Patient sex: M
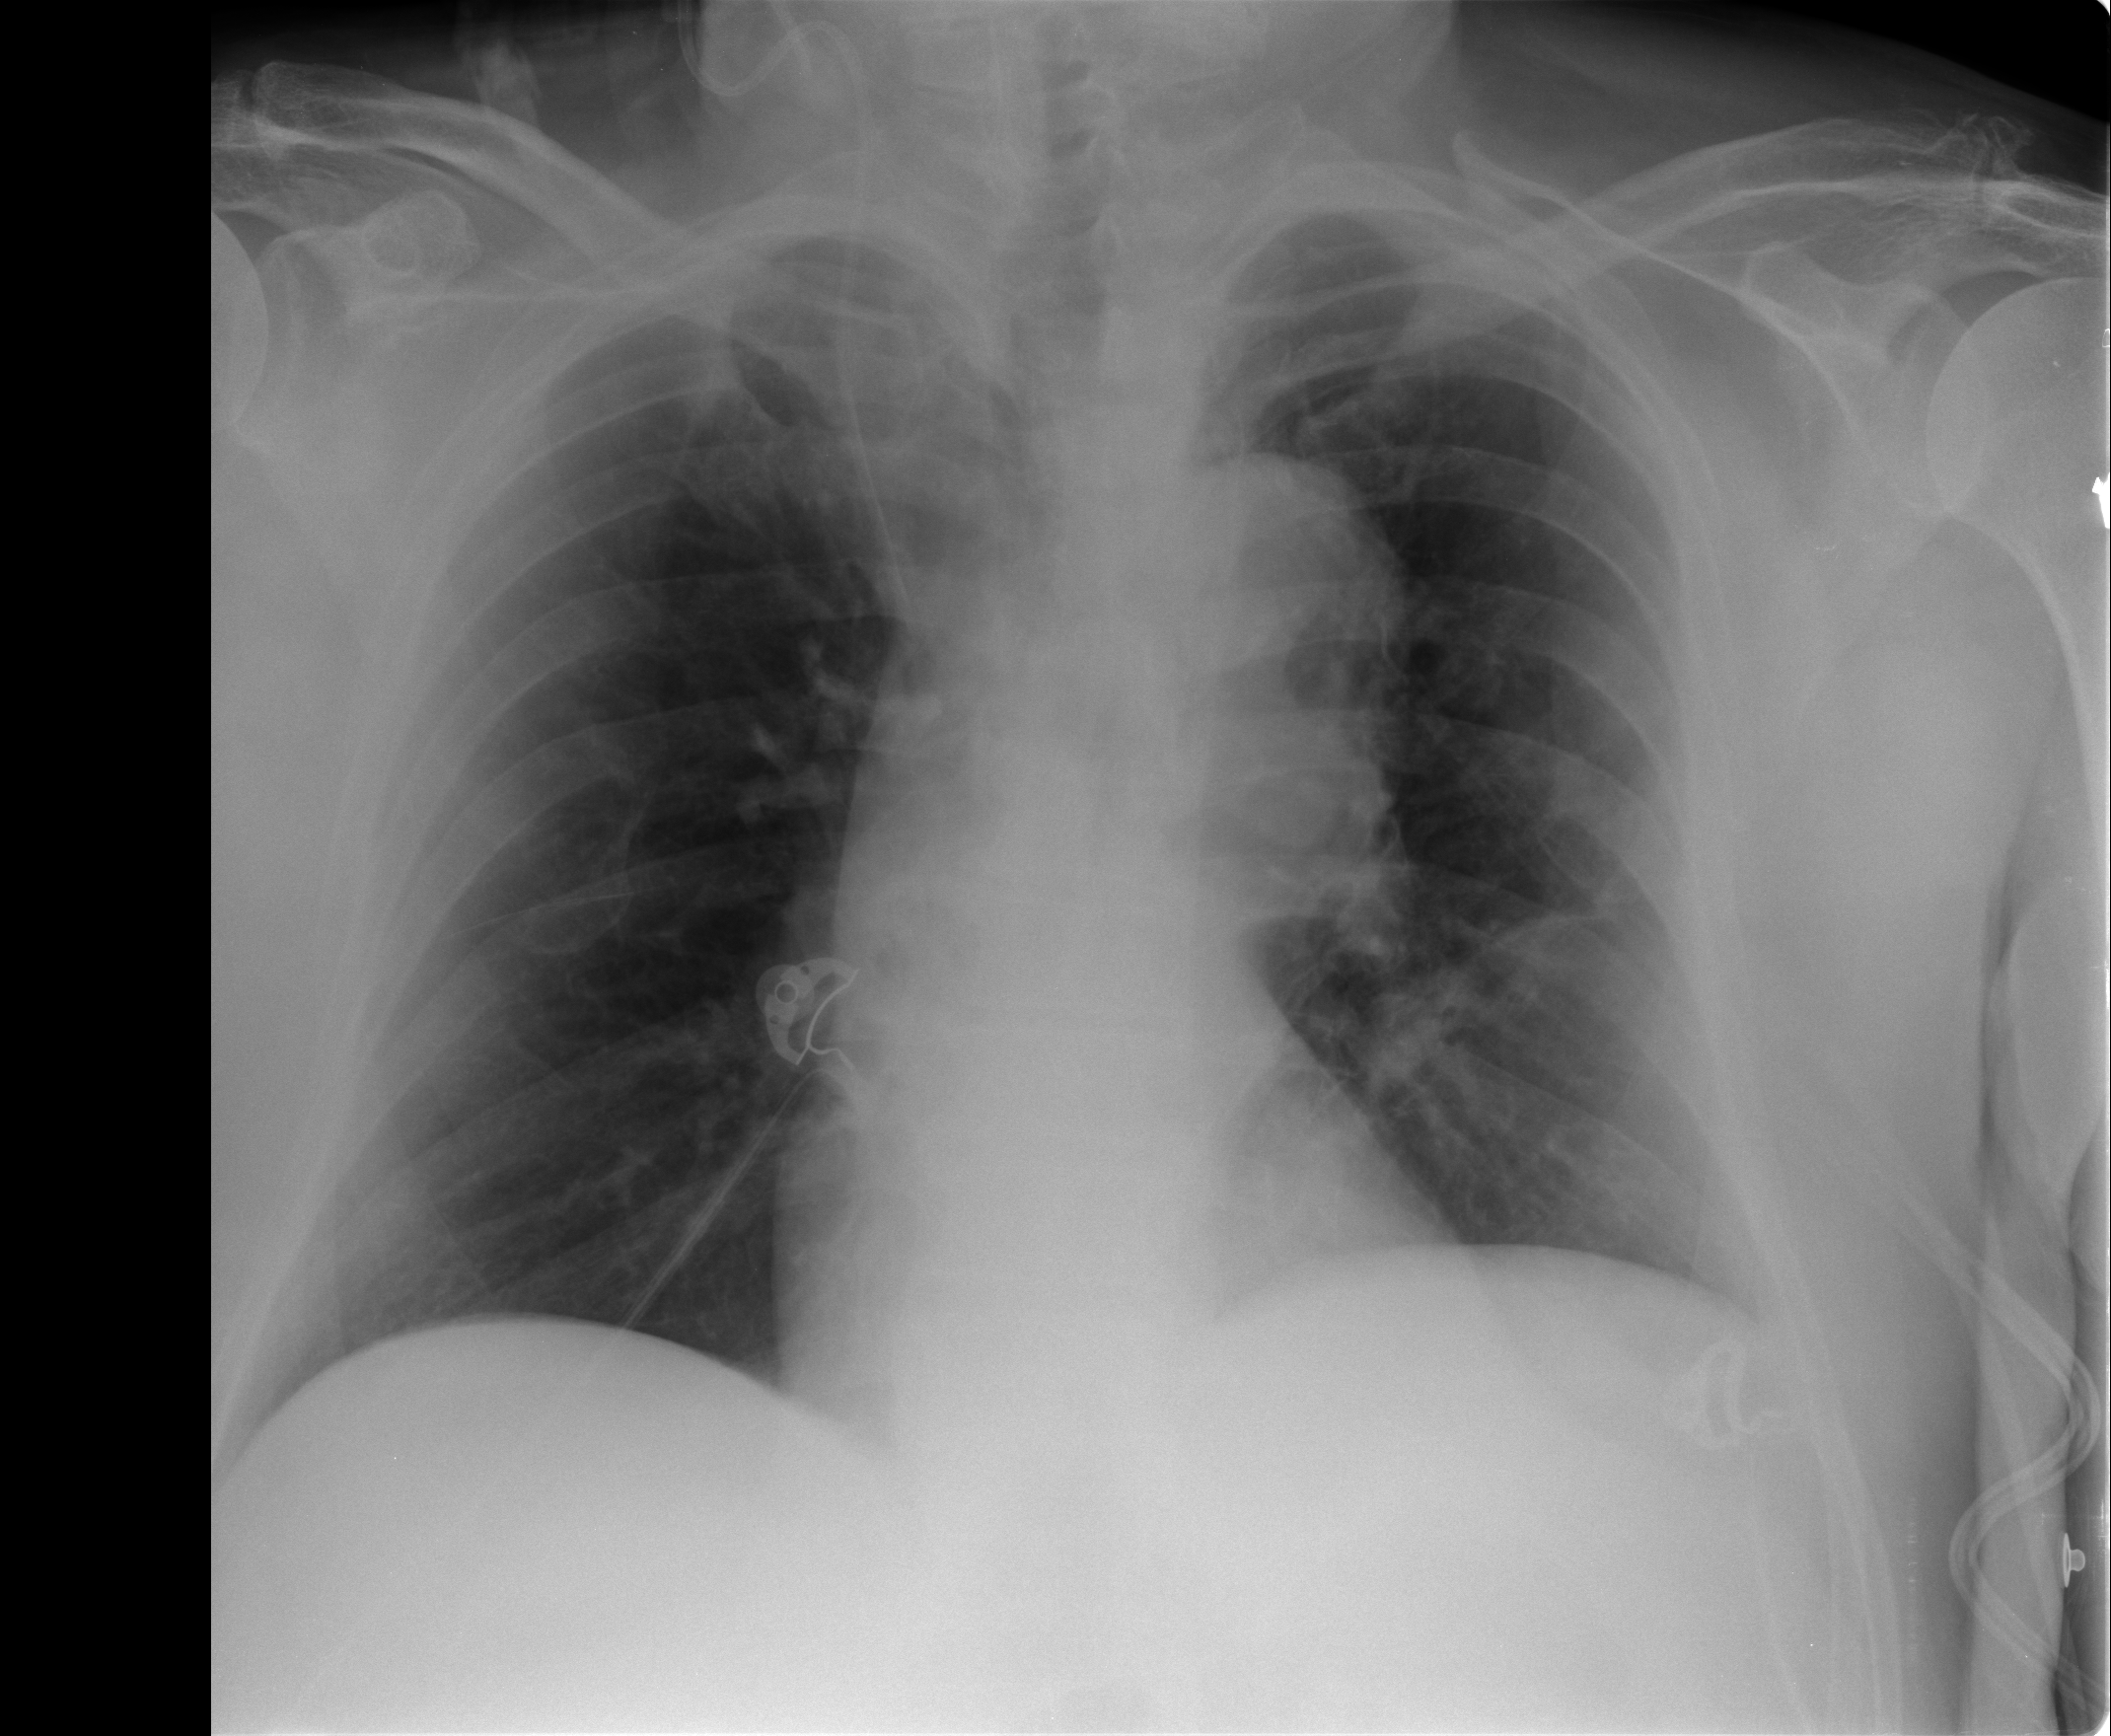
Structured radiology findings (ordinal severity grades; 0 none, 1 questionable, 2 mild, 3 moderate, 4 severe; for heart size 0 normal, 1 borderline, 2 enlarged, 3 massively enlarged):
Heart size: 0
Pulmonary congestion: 0
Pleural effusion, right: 0
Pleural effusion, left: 0
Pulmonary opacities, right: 0
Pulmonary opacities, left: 0
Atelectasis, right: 0
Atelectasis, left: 1